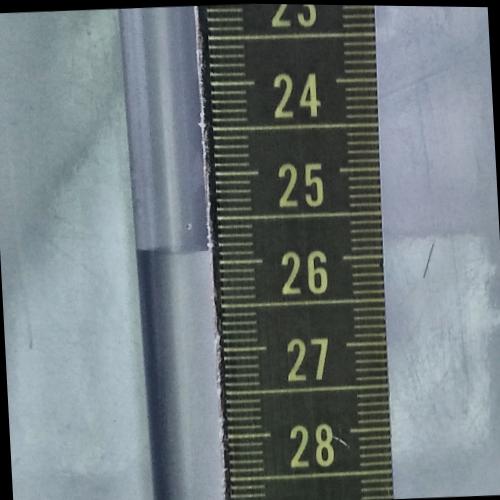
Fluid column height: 25.9 cm